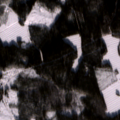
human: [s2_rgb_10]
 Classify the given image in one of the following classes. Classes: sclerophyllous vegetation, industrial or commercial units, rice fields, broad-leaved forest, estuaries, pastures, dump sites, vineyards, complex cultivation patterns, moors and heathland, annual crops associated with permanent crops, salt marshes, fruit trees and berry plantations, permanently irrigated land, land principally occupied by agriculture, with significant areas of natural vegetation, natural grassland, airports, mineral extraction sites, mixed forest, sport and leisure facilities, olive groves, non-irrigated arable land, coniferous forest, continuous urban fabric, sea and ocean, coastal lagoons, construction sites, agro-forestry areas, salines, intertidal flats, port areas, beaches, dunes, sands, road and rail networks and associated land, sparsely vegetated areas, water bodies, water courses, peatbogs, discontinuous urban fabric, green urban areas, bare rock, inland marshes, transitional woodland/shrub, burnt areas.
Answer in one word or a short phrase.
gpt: non-irrigated arable land, mixed forest, transitional woodland/shrub